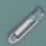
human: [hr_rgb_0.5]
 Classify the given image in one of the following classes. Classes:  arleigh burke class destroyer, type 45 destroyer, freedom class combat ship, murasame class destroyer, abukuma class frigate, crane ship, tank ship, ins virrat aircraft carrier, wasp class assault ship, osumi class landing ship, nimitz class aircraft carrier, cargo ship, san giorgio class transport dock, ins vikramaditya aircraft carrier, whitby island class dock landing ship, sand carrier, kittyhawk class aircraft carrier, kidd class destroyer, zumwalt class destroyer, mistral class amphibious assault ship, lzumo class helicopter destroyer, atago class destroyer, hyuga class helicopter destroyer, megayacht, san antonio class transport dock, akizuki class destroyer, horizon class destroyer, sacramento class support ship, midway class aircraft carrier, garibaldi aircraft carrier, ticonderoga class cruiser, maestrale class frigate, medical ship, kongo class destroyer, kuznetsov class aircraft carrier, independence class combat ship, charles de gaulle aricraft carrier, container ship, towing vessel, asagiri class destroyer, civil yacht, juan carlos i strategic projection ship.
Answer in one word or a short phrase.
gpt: Sand carrier